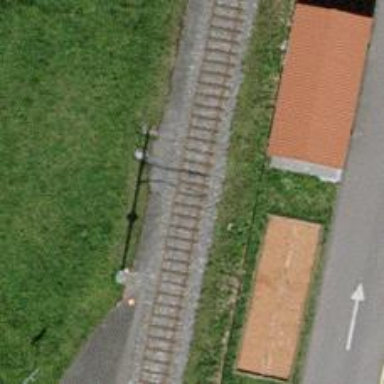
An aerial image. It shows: Railway crossing.